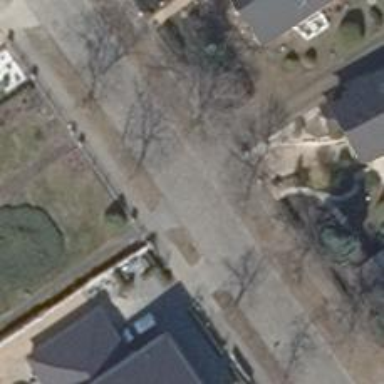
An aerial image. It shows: Tertiary road with dirt sidewalk on the left side.